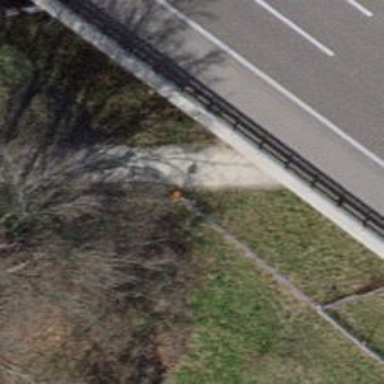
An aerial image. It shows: Pipeline marker.